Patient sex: M
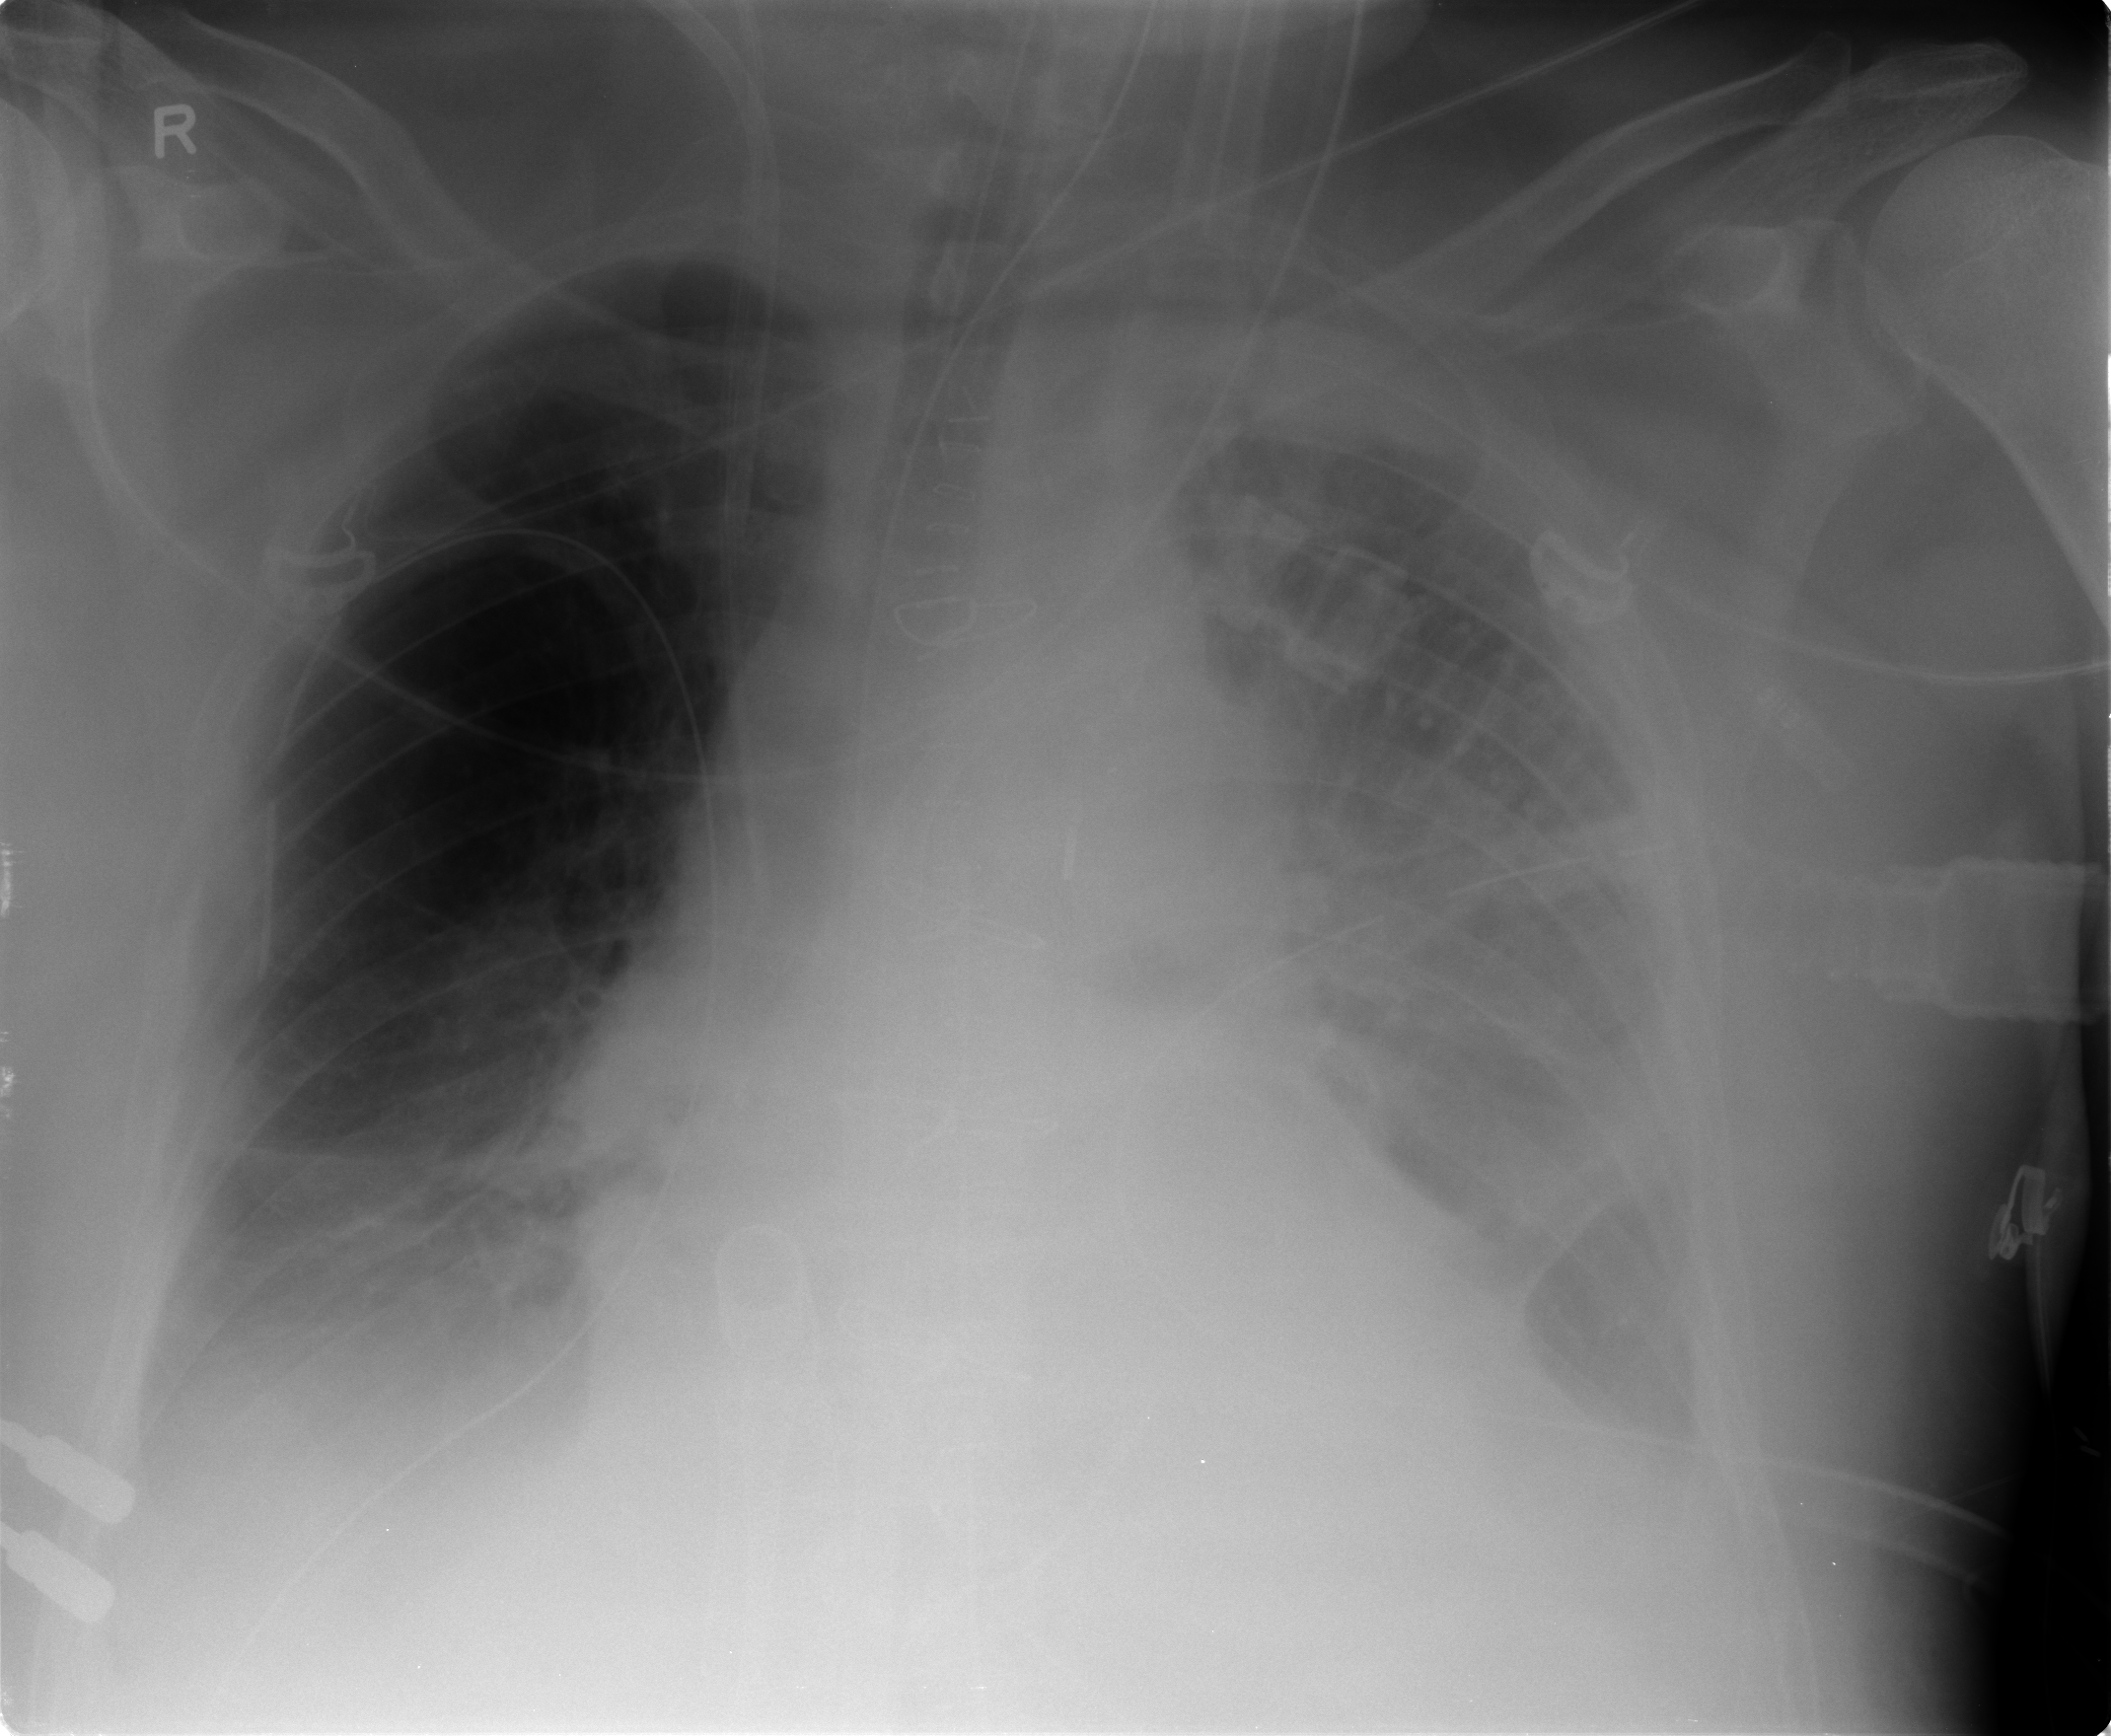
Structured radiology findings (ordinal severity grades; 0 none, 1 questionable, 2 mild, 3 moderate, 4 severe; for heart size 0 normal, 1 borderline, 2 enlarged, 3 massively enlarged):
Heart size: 2
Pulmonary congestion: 2
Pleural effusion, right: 2
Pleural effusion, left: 3
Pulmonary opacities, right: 0
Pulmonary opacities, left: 1
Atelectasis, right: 1
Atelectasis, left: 2